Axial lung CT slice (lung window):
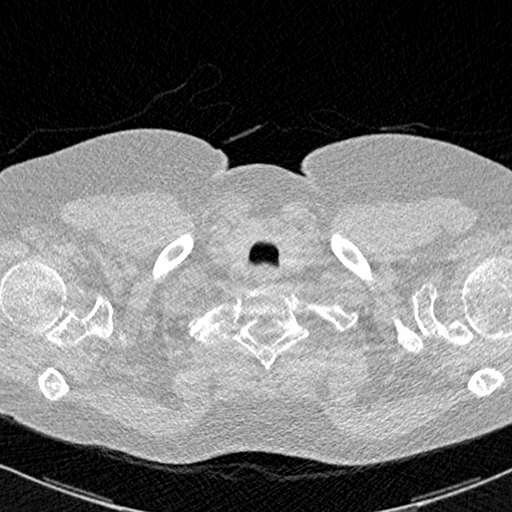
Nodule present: no